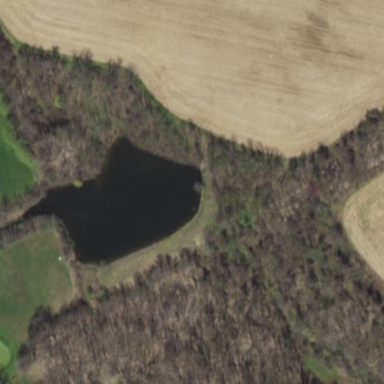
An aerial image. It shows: Pond with natural water.